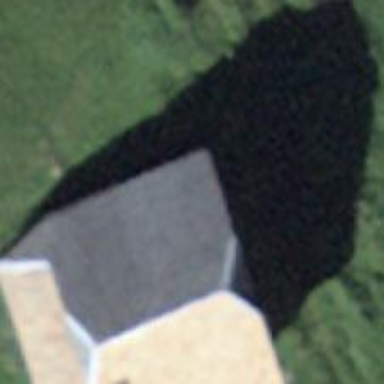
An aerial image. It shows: Building with half-hipped roof.